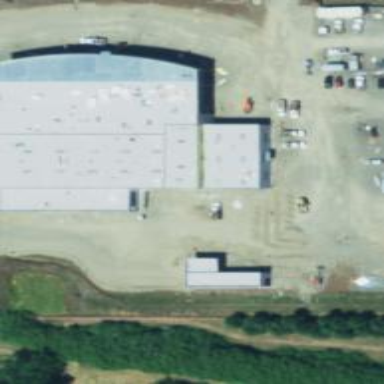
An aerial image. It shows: Retail building housing car shop.